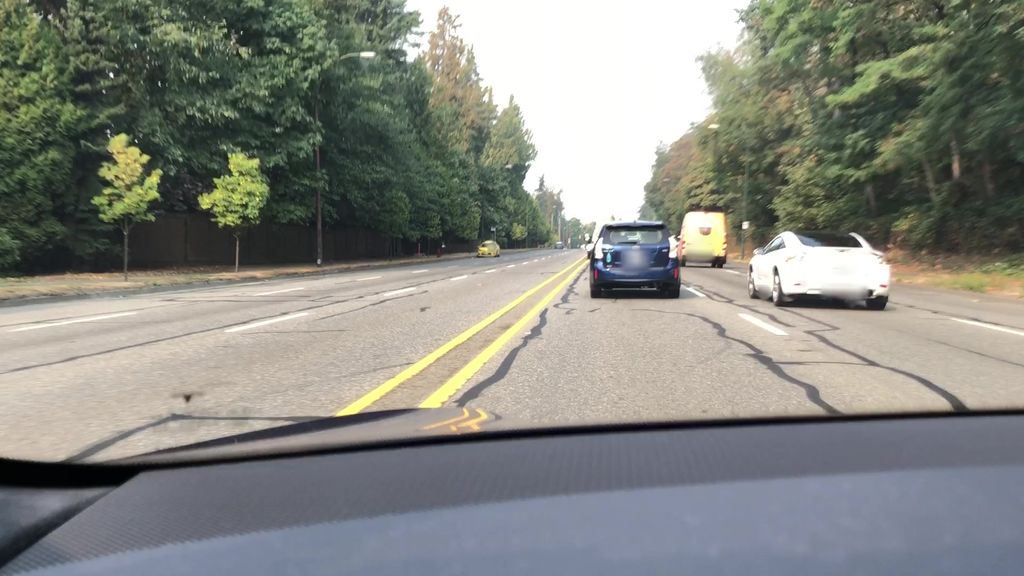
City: vancouver